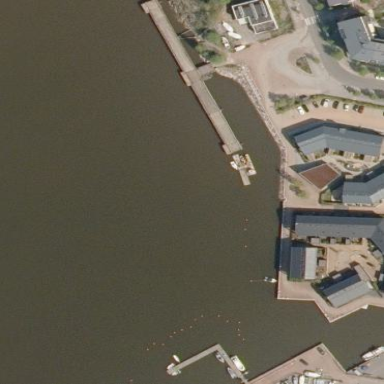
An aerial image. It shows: Man-made pier.